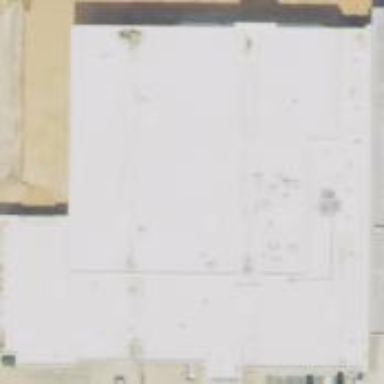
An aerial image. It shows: Department store building.